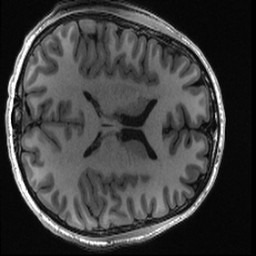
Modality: T1w
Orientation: axial
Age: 29
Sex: male